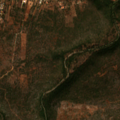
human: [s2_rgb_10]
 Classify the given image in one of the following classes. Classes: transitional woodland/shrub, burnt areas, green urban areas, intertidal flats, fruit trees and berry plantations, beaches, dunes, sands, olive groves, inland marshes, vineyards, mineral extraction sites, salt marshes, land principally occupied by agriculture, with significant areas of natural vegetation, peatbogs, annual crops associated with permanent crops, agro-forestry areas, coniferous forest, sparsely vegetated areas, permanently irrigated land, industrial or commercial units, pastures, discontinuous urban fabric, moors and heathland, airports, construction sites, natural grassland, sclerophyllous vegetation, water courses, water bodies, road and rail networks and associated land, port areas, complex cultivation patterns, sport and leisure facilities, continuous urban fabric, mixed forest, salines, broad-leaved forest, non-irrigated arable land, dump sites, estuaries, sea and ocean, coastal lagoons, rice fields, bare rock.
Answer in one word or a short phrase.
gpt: annual crops associated with permanent crops, sclerophyllous vegetation